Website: apple-inc
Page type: payment
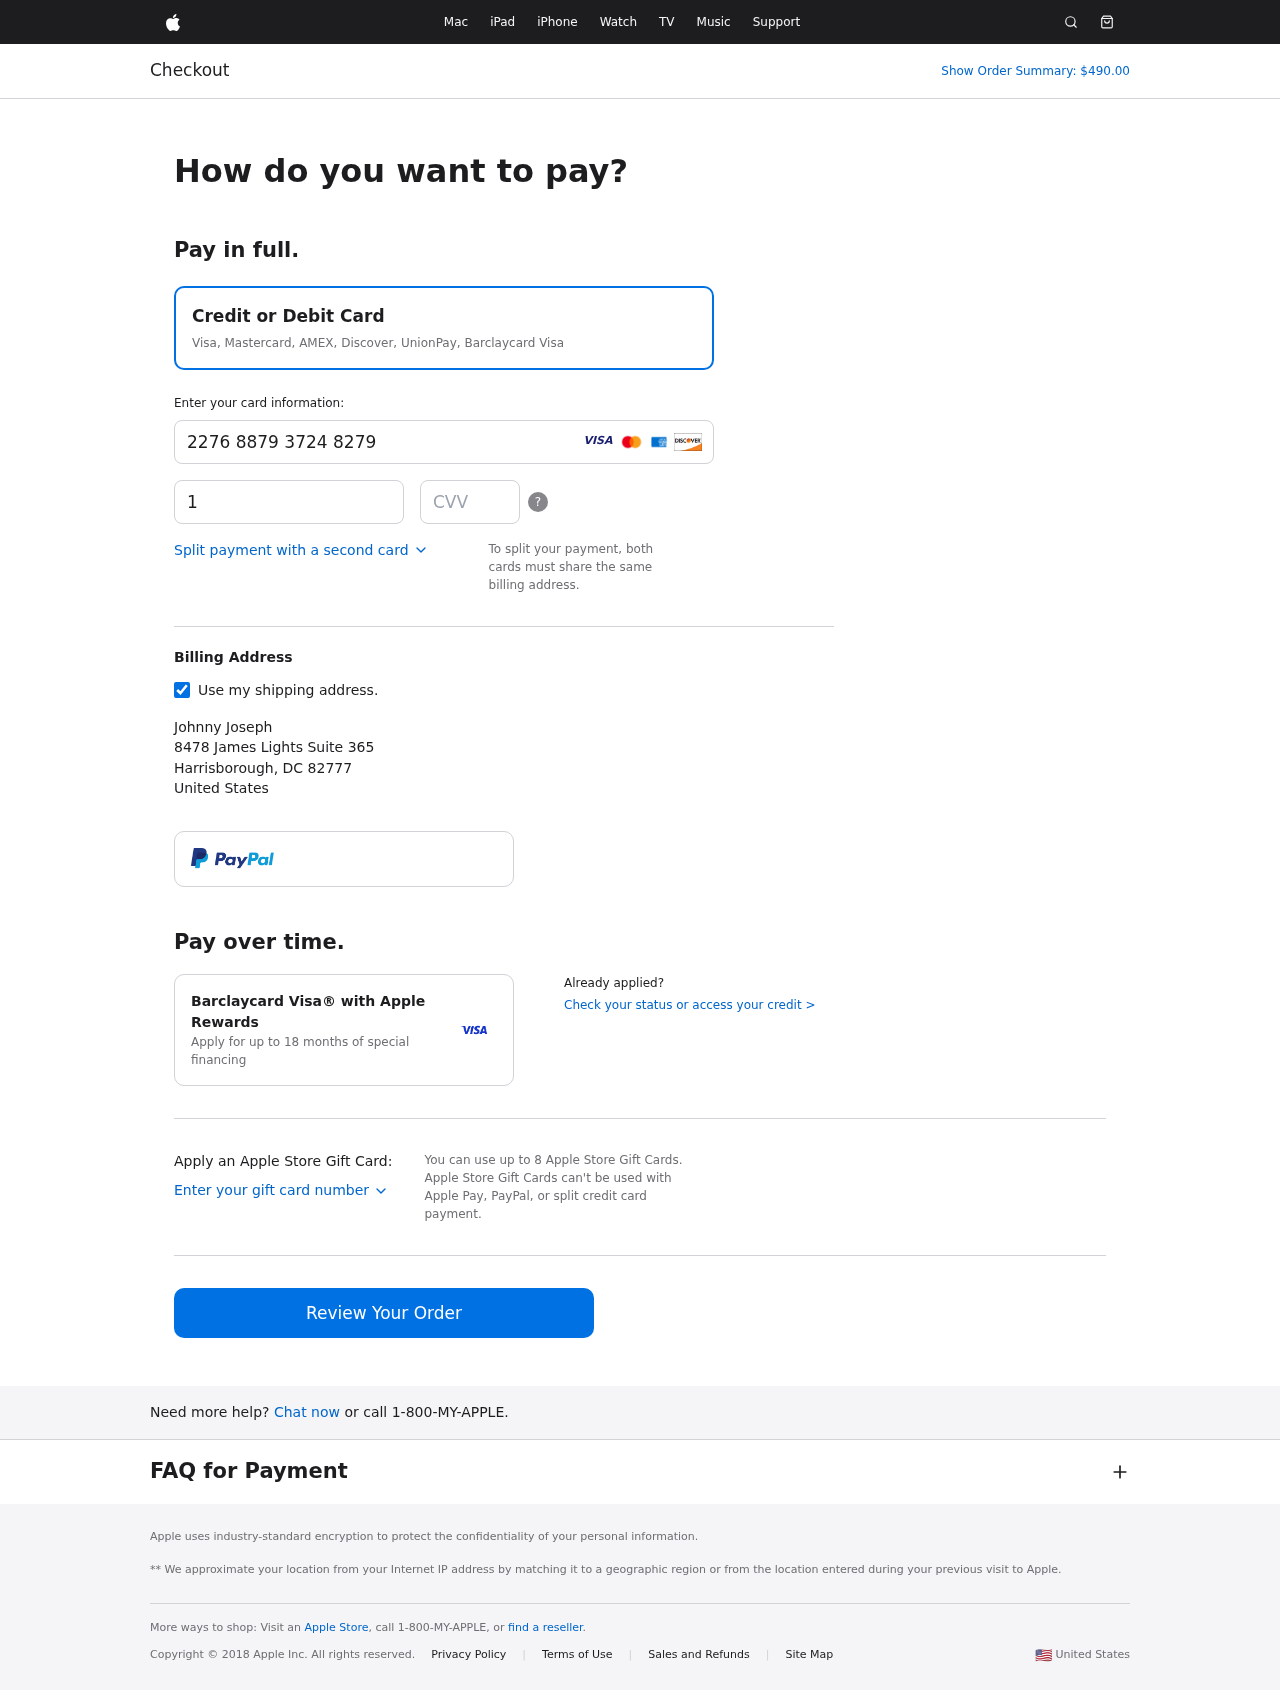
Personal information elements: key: PII_CARD_CVV
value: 407
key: PII_CARD_EXPIRY
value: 10/28
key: PII_CARD_NUMBER
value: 2276 8879 3724 8279
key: PII_CITY
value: Harrisborough
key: PII_COUNTRY
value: United States
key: PII_FULLNAME
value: Johnny Joseph
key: PII_POSTCODE
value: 82777
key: PII_STATE_ABBR
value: DC
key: PII_STREET
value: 8478 James Lights Suite 365
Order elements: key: ORDER_TOTAL
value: Show Order Summary: $490.00